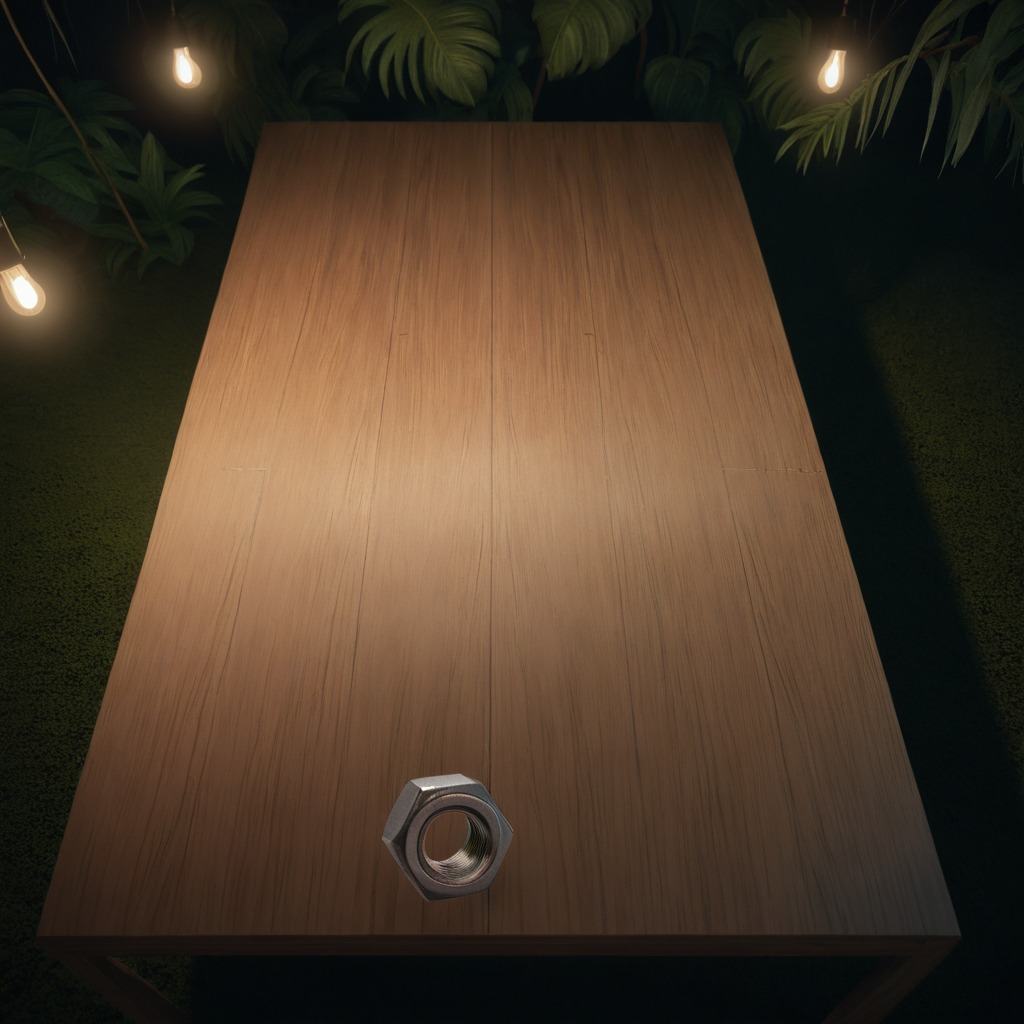
A metal nut is lying on the wooden table.